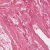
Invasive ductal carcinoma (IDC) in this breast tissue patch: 0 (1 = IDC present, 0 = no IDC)